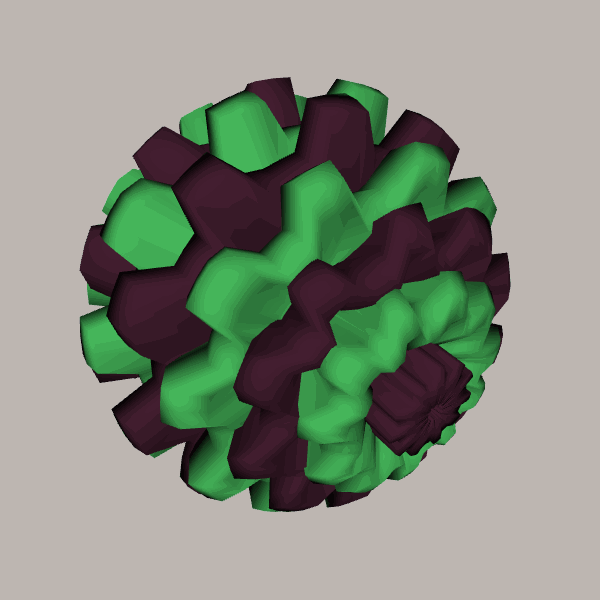
Background: light